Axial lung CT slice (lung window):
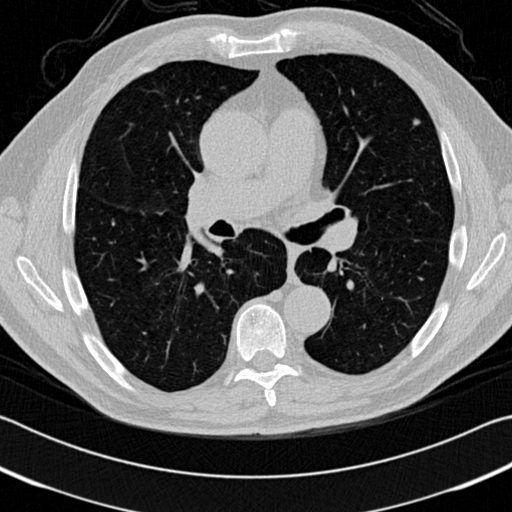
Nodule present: yes
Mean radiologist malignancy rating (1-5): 2.667